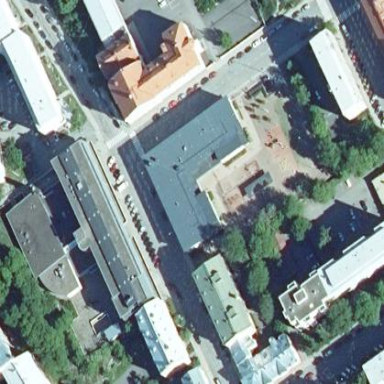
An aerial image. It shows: Kindergarten building.